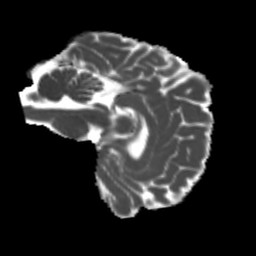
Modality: MD
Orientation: sagittal
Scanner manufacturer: siemens
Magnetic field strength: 3 T
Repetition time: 4 s
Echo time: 0.0594 s